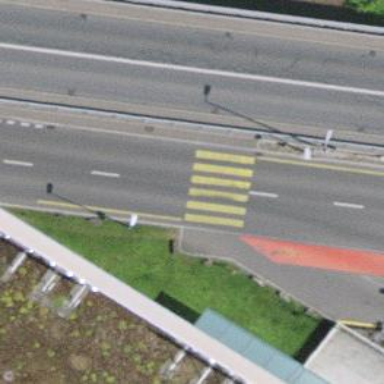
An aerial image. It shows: Kerb barrier.